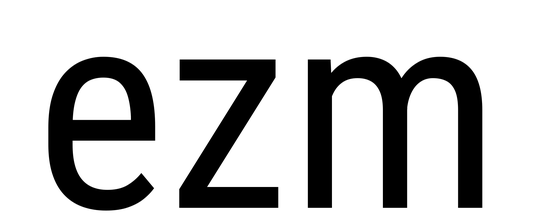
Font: Roboto_Condensed_Regular